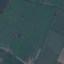
Land use / land cover class: Pasture